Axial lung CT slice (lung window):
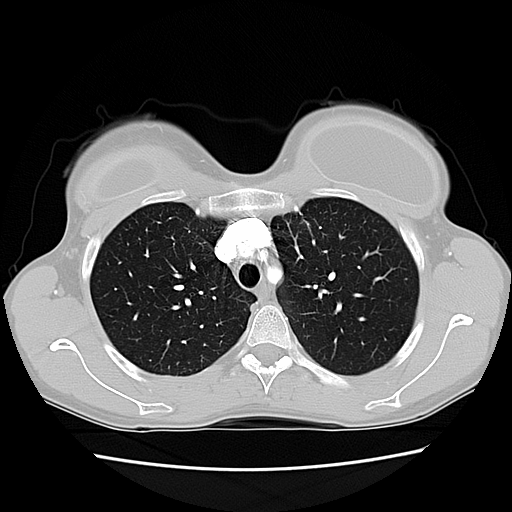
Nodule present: no